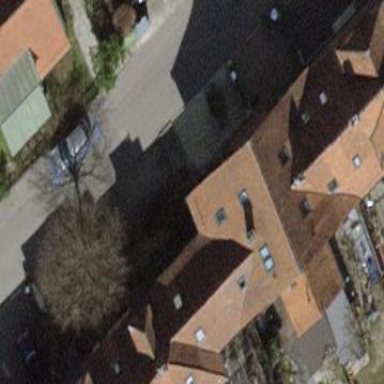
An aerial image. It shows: Building with tiled roof.